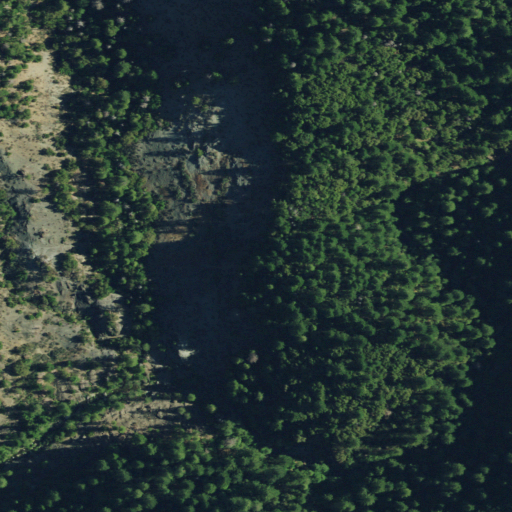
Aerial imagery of valley in California named Blue Ravine containing evergreen forest and shrub